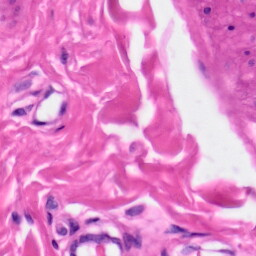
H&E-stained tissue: Skin